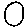
Label: circle